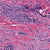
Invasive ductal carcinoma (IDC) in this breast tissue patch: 0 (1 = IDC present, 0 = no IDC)